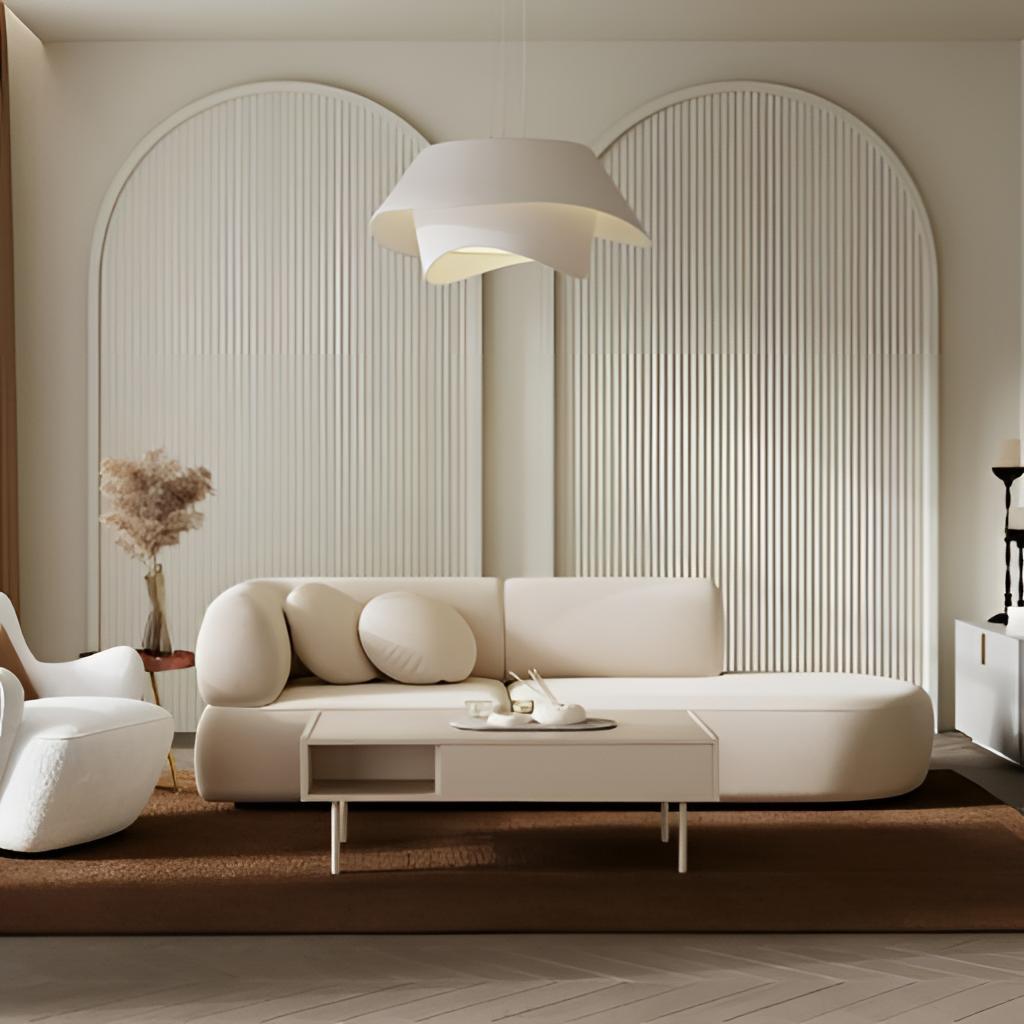
fabric sectional sofa, living room, contemporary, wood flooring, with herringbone pattern, cream panel wallpaper, with vertical striped pattern